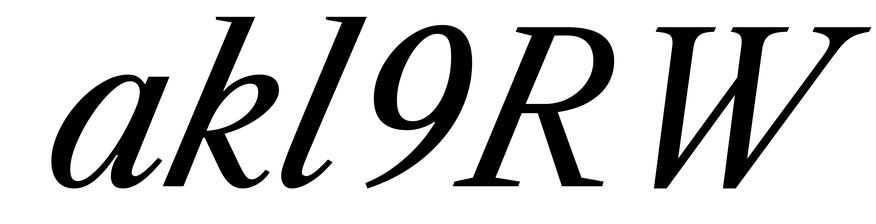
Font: LibreCaslonText-Italic_Italic